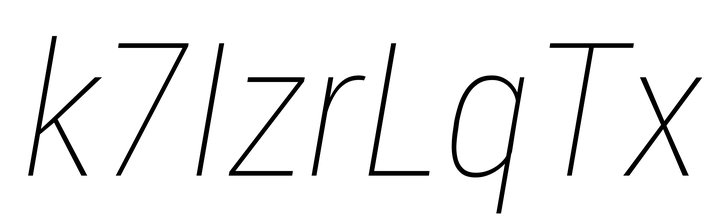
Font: Roboto-Italic_Condensed_Thin_Italic